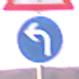
Verkehrszeichen: VorgeschriebeneFahrtrichtungLinks
Zusatzzeichen oben: Lichtzeichenanlage
Umgebung: Outdoor, Nature
Tageszeit: SunriseSunset
Wetter: PartlyCloudy
Licht: Natural
Jahreszeit: NotSpecified
Kontrast: LowContrast